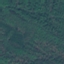
Land use / land cover class: Forest